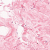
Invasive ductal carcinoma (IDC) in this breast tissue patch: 0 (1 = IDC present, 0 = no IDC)